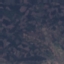
Label: HerbaceousVegetation